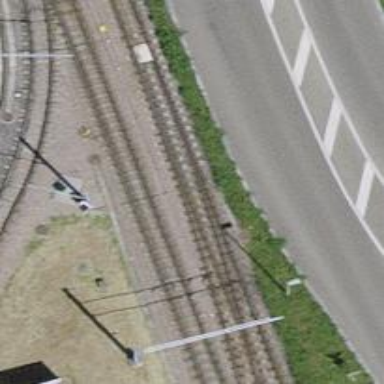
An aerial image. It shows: Railway switch.